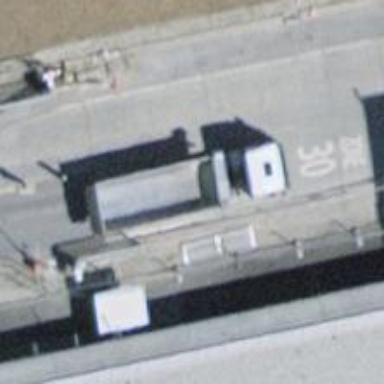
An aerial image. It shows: Lift gate barrier.